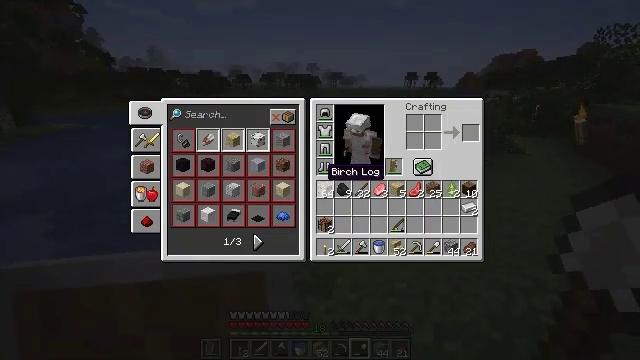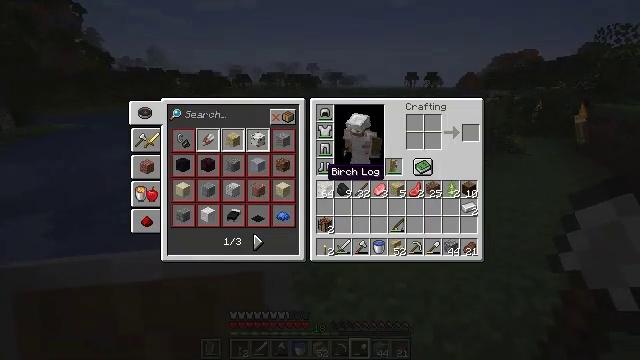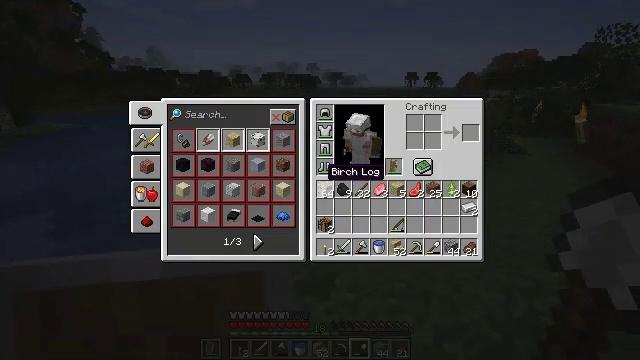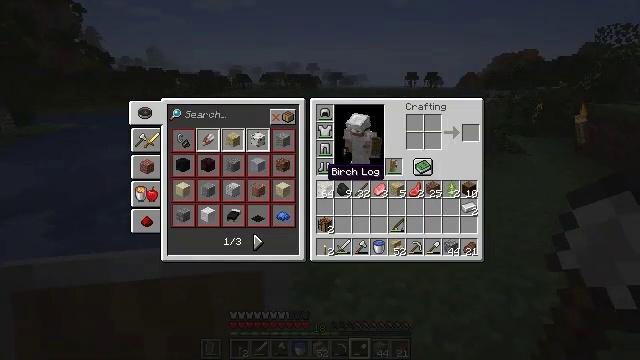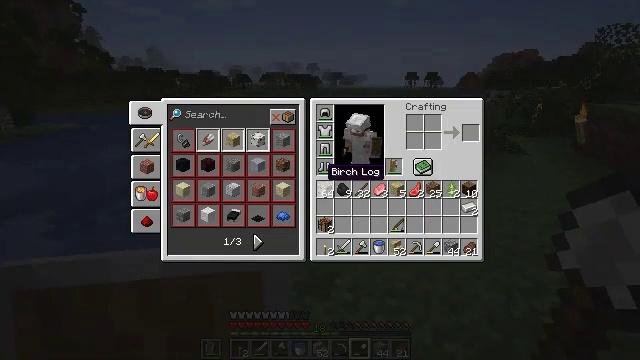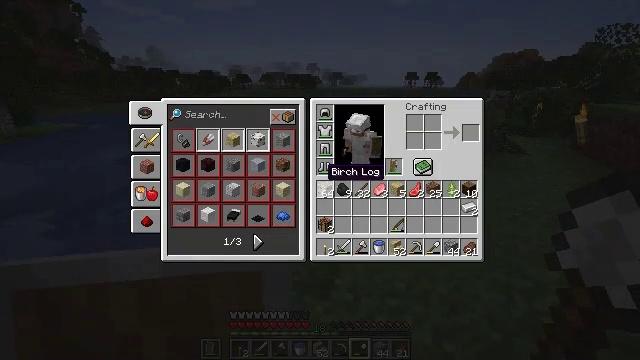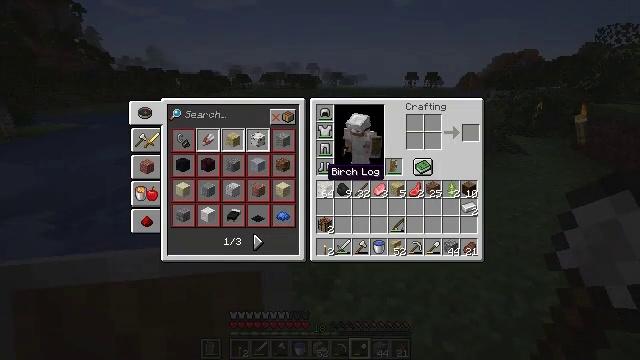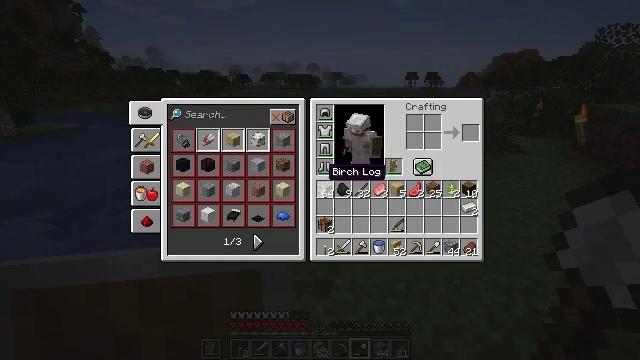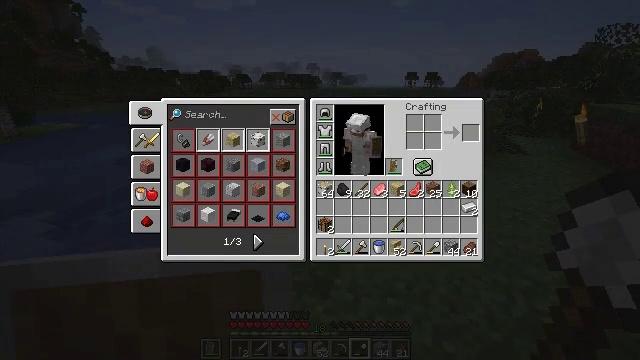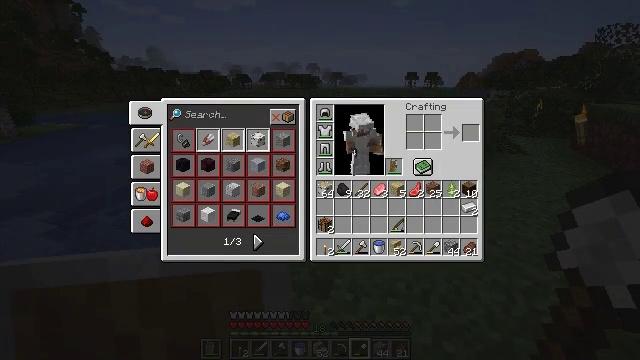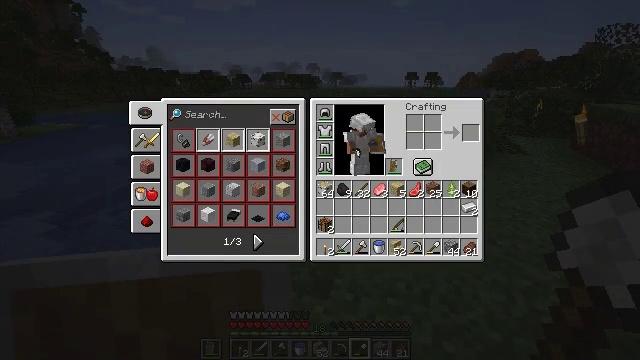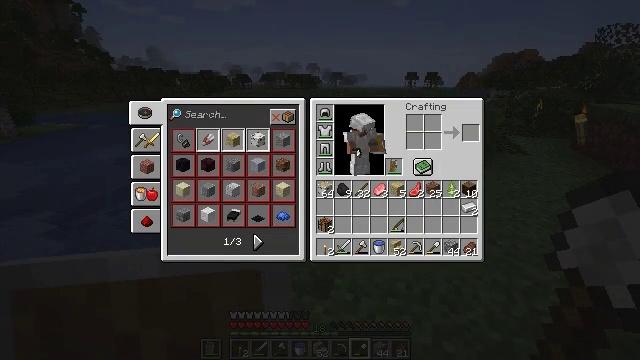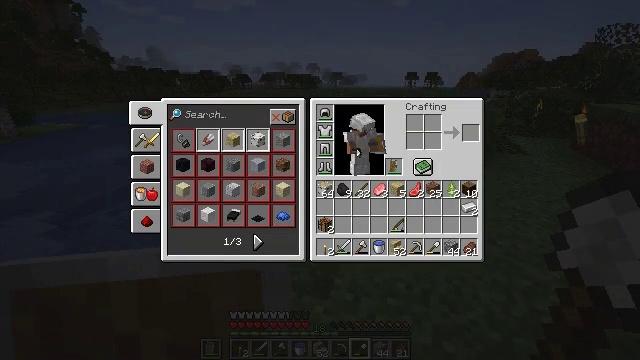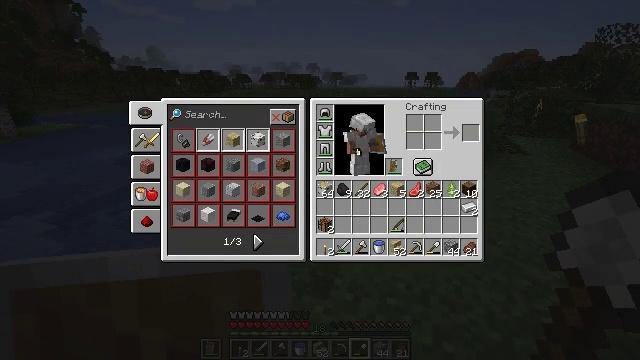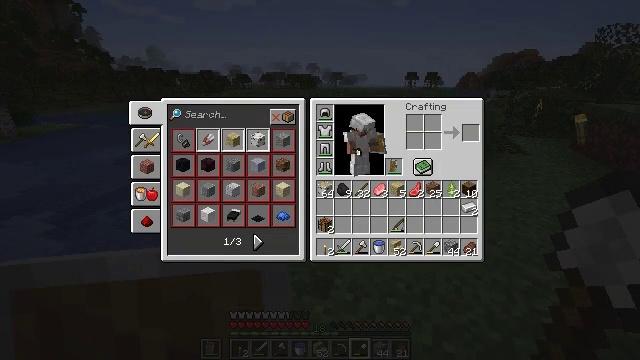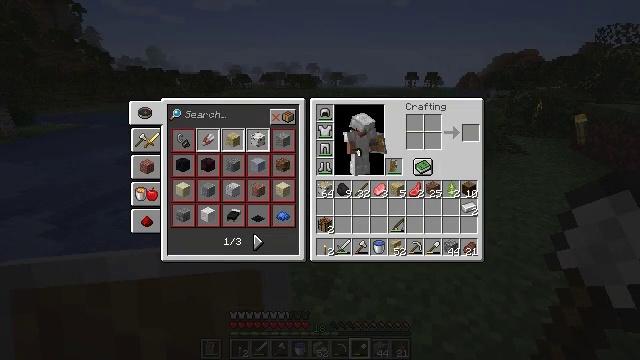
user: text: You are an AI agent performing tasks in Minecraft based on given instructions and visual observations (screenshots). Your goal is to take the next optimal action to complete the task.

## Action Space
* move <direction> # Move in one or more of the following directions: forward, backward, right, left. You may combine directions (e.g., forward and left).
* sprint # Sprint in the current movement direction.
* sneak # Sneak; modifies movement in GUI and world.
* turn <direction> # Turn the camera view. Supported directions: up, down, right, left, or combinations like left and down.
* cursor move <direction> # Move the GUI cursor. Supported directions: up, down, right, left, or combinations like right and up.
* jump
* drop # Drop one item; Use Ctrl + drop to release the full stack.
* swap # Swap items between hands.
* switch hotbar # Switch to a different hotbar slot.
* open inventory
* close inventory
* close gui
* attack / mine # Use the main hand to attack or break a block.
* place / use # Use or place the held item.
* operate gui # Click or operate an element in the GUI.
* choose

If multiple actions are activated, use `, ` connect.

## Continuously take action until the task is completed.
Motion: motion action
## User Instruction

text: Convert spruce logs into planks.
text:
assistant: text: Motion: no_op
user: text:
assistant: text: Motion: no_op
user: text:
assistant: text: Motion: no_op
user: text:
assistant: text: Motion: no_op
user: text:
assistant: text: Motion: no_op
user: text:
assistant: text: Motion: no_op
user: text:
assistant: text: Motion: no_op
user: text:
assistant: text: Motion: cursor move right
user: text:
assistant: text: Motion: cursor move right
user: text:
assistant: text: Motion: cursor move right
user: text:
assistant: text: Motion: no_op
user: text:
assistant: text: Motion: cursor move right
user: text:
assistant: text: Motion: no_op
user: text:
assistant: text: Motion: cursor move right
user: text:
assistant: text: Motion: no_op
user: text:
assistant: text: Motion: no_op
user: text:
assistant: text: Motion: no_op
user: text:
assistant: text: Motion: no_op
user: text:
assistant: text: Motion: no_op
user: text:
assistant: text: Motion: no_op
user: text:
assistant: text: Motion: no_op
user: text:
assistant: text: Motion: no_op
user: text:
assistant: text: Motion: no_op
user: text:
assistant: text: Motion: no_op
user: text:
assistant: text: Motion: operate gui
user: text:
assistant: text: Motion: operate gui
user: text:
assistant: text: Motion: operate gui
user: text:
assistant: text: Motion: no_op
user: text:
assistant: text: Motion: no_op
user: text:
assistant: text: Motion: no_op